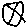
Label: circle